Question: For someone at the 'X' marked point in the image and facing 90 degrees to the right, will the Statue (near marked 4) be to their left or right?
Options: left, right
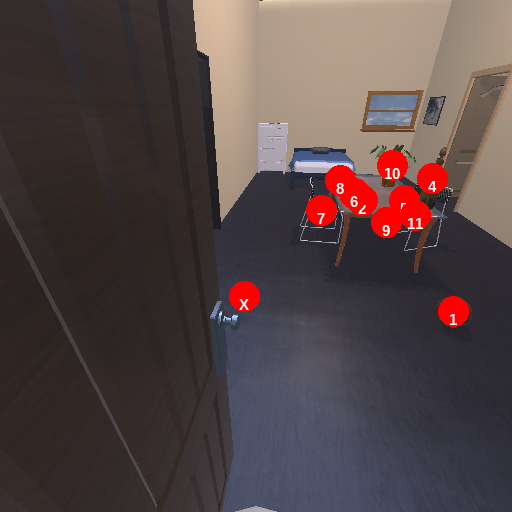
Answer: left